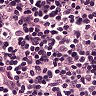
Metastatic tissue present: no